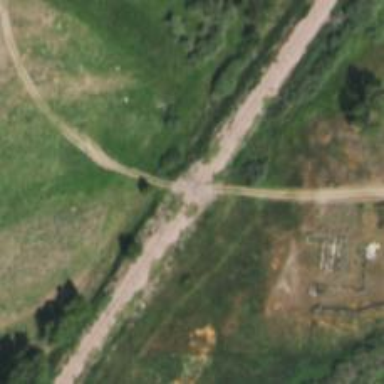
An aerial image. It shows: Disused railway.